Interaction volume radius: 5 \u00c5
Interaction volume height: 15 \u00c5
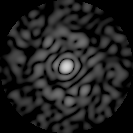
Disorder parameter: 0.749